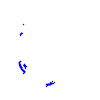
Particle: kaon